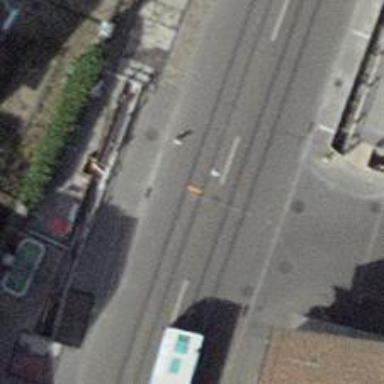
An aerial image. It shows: Tram railway with one electrified contact line.